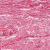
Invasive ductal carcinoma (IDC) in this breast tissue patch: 0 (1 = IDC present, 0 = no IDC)